Field crop: maize
Growth stage: 1
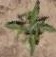
Species: atriplex